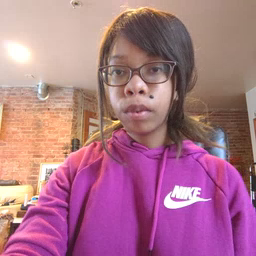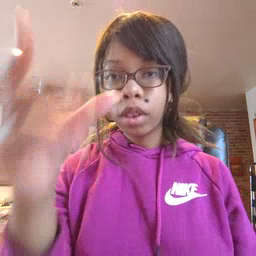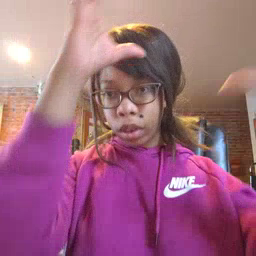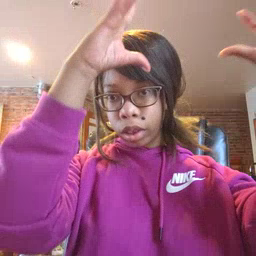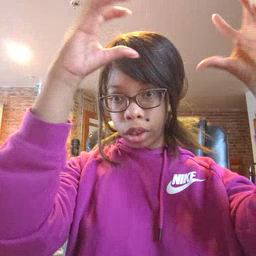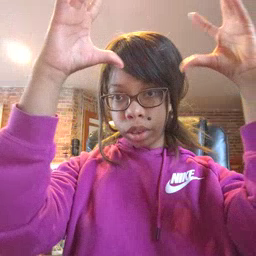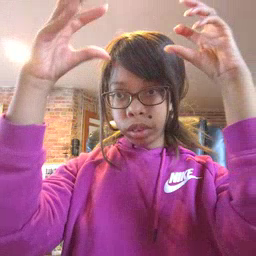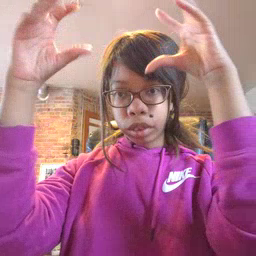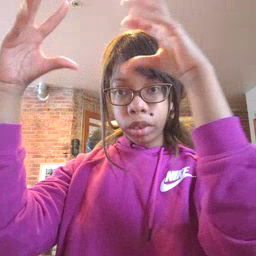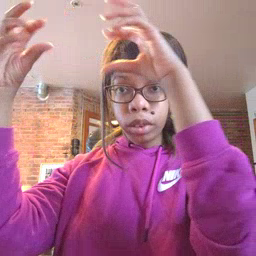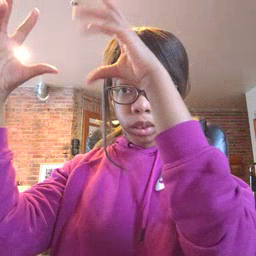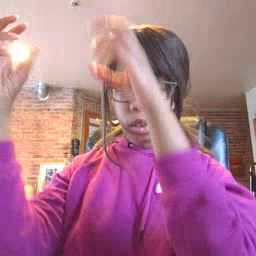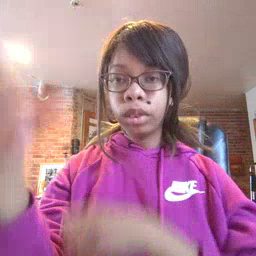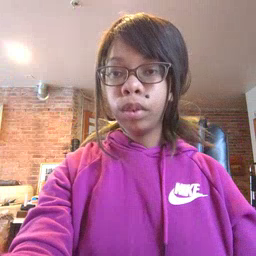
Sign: cloud